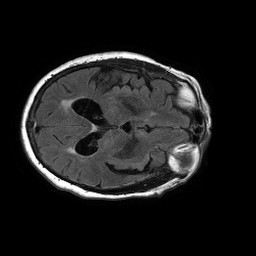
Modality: FLAIR
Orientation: axial
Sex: female
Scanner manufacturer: philips
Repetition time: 11 s
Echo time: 0.125 s